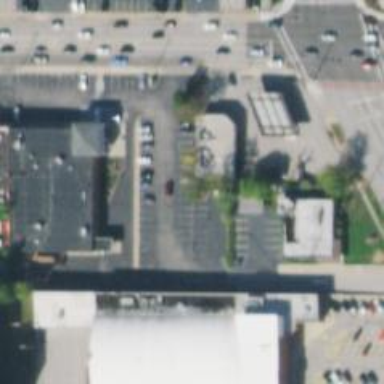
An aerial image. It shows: Convenience shop.